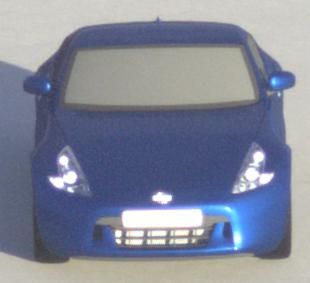
Make: Nissan
Model: 370Z Coupé
Detailed model: 370Z (Z34) Coupé
Model produced from: 2009/12
Model produced until: 2013/03
Doors: 3
Color: blue
Road condition: dry road
Daytime: sunrise or sunset
Contrast: high contrast